Question: I have created a simple cloud service and added a worker role under that. My cloud service is my start project and then pressed F5 to debug. It tries to open Emulators and then suddenly throws me below error.
I have Windows 7, Visual Studio 2012 and Windows Azure SDK 2.1

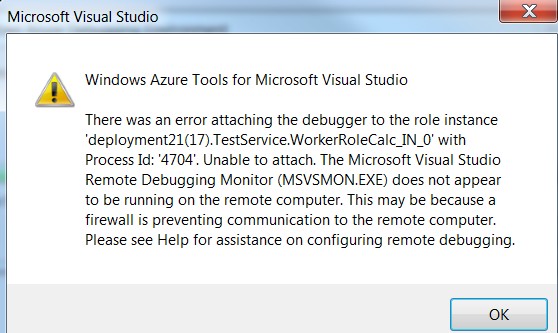
Answer: I have resolved the issue finally.
It was Firewall ..who was blocking remote debugging.
Just go to Windows firewall - click on allow features - go to inbound rules - add VS 2012 devenv.exe in the list and that should fix the problem.